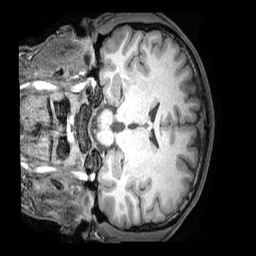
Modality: T1w
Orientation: coronal
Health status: healthy
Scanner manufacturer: philips
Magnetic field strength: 3 T
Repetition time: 0.007364 s
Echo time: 0.00328 s